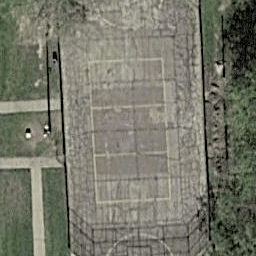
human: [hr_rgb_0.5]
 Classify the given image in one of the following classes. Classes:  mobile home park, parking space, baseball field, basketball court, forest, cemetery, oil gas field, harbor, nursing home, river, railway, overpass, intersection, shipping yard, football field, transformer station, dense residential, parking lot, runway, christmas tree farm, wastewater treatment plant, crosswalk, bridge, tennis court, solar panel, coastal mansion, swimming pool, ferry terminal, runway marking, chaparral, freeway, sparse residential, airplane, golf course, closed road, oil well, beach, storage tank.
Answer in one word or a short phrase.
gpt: basketball court